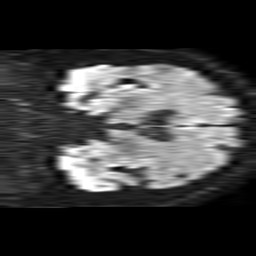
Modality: TRACE
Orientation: coronal
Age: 78
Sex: male
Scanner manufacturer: philips
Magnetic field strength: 1.5 T
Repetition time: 4.6 s
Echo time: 0.08631 s